Aerial crown-view tile of a tropical tree (Barro Colorado Island, Panama), acquired 20250124:
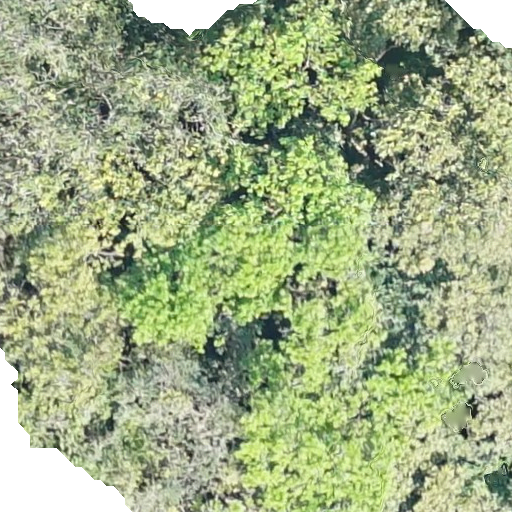
Species: Anacardium excelsum
GBIF accepted scientific name: Anacardium excelsum
Crown area: 553.087 m²